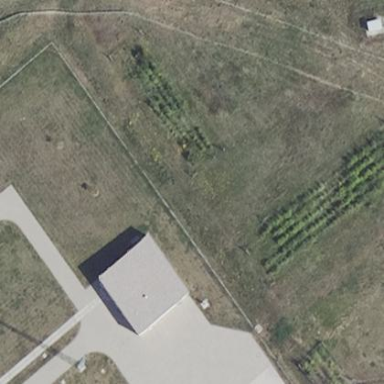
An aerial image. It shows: Plant nursery area.